Question: I will try to explain this the best way I can, but feel free to ask for clarifications.
First, I will try to explain the problem.
I need to calculated the number of resource cost (points) for any given iteration.That being said, picture an excel document. The left-most column has a list of releases, or projects that are needing to completed. On the top row, the column headers are iterations.
I have the following information. I have the number of resources needed for each individual release. But, since a release can span multiple iterations, I need a way of splitting those resources required fairly over each iteration.
E.g. A release may begin one day before the next iteration, so I must allot only a small percentage of resource to that release/iteration combination.
I have included in an image what I have so far. For some reason, I cannot properly calculate the right amount, most likely due to my poor math skills. I hope this is trivial for one of you, and am thanking for any attempts.
This is my first attempt at javascript so feel free to throw in any suggestions as well.
What I have now is roughly this.
'''
for (var i = 0; i < results.Iterations.length; i++) {
var iteration = results.Iterations[i];
for (var z = 0; z < results.Releases.length; z++) {
var release = results.Releases[z];
release[iteration.Name] = release[iteration.Name] || 0;
if (dates.inRange(iteration.StartDate, release.ReleaseStartDate, release.ReleaseDate)
|| dates.inRange(iteration.EndDate, release.ReleaseStartDate, release.ReleaseDate))
{
var availableReleaseDays = dates.workingDaysBetweenDates(release.ReleaseStartDate, release.ReleaseDate);
var availableIterationDays = dates.workingDaysBetweenDates(iteration.StartDate, iteration.EndDate);
var iterations = calculateIterations(release, results.Iterations, dates);
var resources = Math.round(release.Resources/iterations );
release[iteration.Name] += resources;
}
'''
}

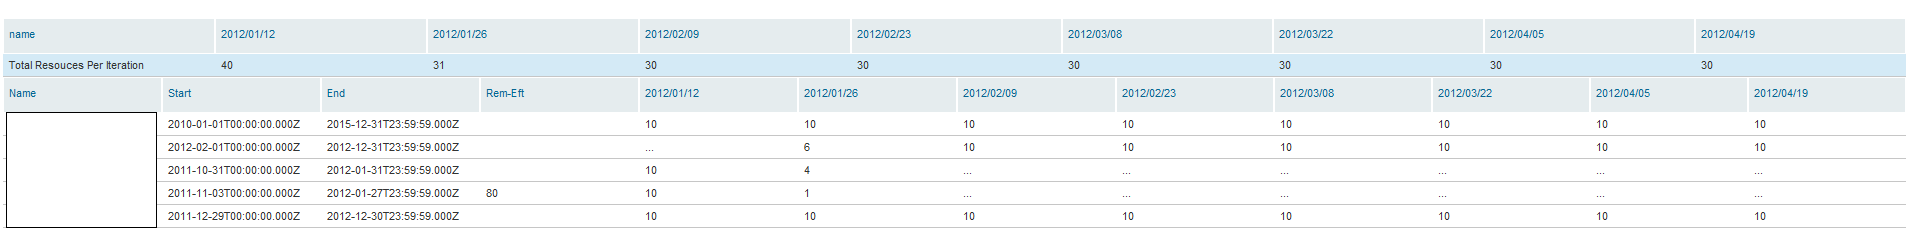
Answer: I've worked up code that does what I think you are asking. It's in this <URL>.
The basic idea is that for each release, I divided all of it's resources over all of the work days between its start and end. I then walk through each day and if that day is in an iteration, I add those resources to that iteration. Is that what you are trying to do?
The former Agile Coach in me wants to question the approach. It feels like a bit too much long range planning with a level of precision in the calculations that exceeds the resource estimate accuracy... but I've held back those instincts enough to give you usable code.
It's probably overkill for this situation but the solution uses a library I'm working on called <URL>. ChartTime allows you to do date and timebox manipulation and calculations. It has the ability to knockout holidays and weekends, which I've used in my example solution to your problem even though that precision wasn't needed. It also has timezone precision, which I did not use.
ChartTime is written in CoffeeScript and my solution to your problem is also written in CoffeeScript. CoffeeScript is just a cleaner syntax for JavaScript and it compiles to JavaScript so you can use the ChartTime library directly from JavaScript. I'm working on it every weekend/evening and it works well. The docs are pretty good but not complete yet.